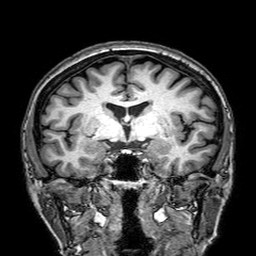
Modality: T1w
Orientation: sagittal
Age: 68
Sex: female
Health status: healthy
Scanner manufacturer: philips
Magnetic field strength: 3 T